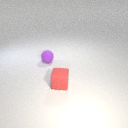
small red rubber cube in front of small purple rubber sphere